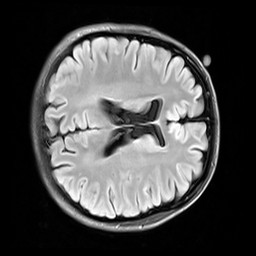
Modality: FLAIR
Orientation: axial
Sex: female
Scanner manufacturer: siemens
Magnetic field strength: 3 T
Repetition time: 10 s
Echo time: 0.09 s